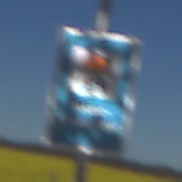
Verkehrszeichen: Wasserschutzgebiet
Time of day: MorningAfternoon
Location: Outdoor (RoadRail)
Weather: Clear
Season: NotSpecified
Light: Natural